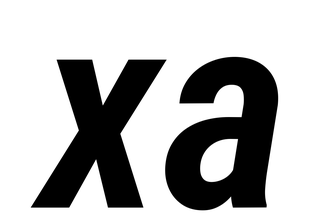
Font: Roboto-Italic_Condensed_SemiBold_Italic